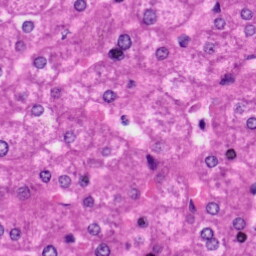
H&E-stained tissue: Liver